Platform: macOS
Application: Arc Browser
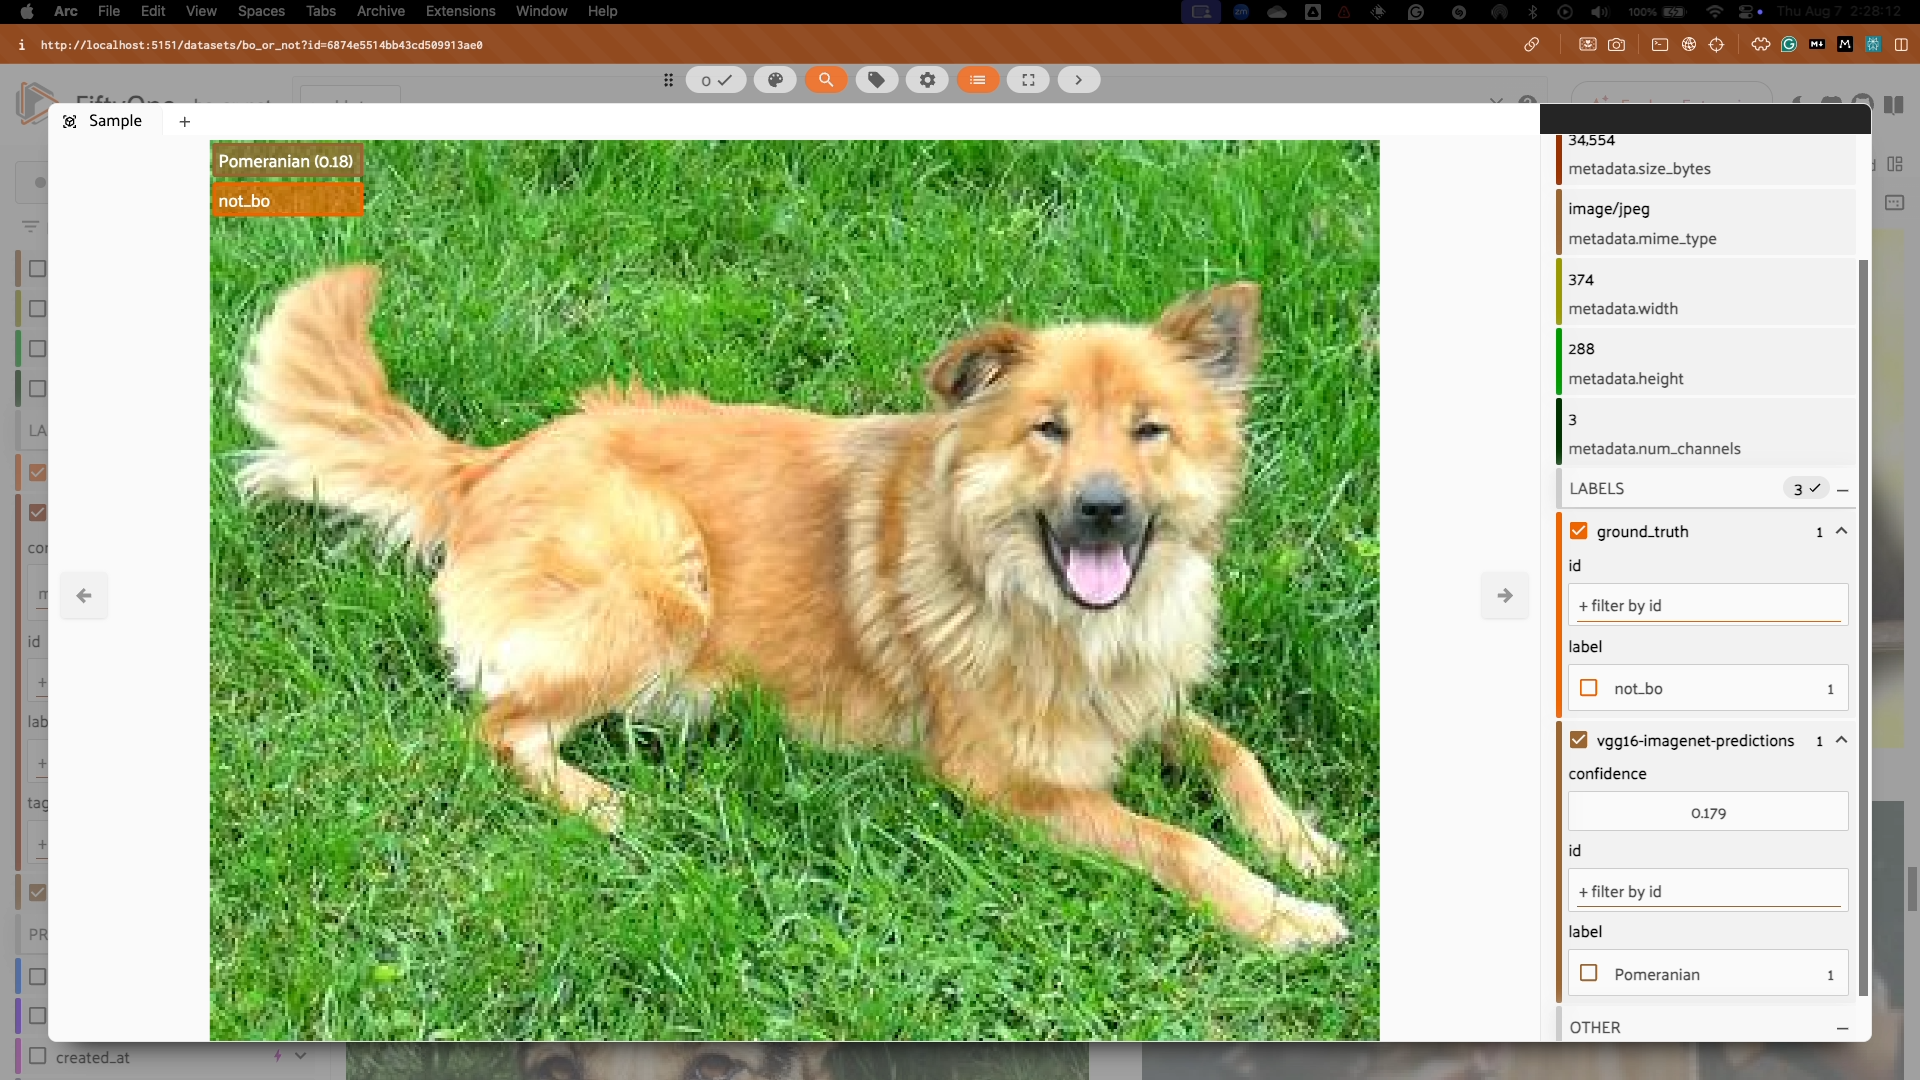
task_description: Locate the labels group in the sidebar of the sample modal
action_type: hover
element_info: Menu Item
steps_since_start: 1